Question: I'm using Bootstrap css
view :
'''
<div class="container">
@using (Html.BeginForm(new { @class="form-horizontal"}))
{
@Html.ValidationSummary(true)
<div class="form-group">
@Html.LabelFor(model => model.Rank_name, new { @class = "control-label col-sm-2" })
<div class="col-sm-10">
@Html.TextBoxFor(model => model.Rank_name, new { @class = "form-control" })
@Html.ValidationMessageFor(model => model.Rank_name)
</div>
</div>
<div class="form-group">
@Html.LabelFor(model => model.rank_code, new { @class = "control-label col-sm-2" })
<div class="col-sm-10">
@Html.TextBoxFor(model => model.rank_code, new { @class = "form-control" })
@Html.ValidationMessageFor(model => model.rank_code)
</div>
</div>
<div class="form-group">
@Html.LabelFor(model => model.Target_amount, new { @class = "control-label col-sm-2" })
<div class="col-sm-10">
@Html.TextBoxFor(model => model.Target_amount, new { @class = "form-control" })
@Html.ValidationMessageFor(model => model.Target_amount)
</div>
</div>
<div class="form-group">
<div class="col-sm-offset-2 col-sm-10">
<input type="submit" value="Create" class="btn btn-default" />
</div>
</div>
}
</div>
'''
but I'm not getting the output exactly what i want,

I have used this format
<URL>
but there is no space between those boxes and the box size is too long .I mean its not good format .what should i do?
Edited:
and my Layout :
'''
<head>
@Styles.Render("~/Content/css")
@Scripts.Render("~/bundles/modernizr")
<script src="~/Scripts/bootstrap.min.js"></script>
<link href="~/Content/bootstrap.min.css" rel="stylesheet" />
</head>
'''
Edited 2:
I have put bootstap.css before the cite.css then i got space between those boxes and box sizes are within that div tag
but the entire page font size is very very small .I can't read those text.
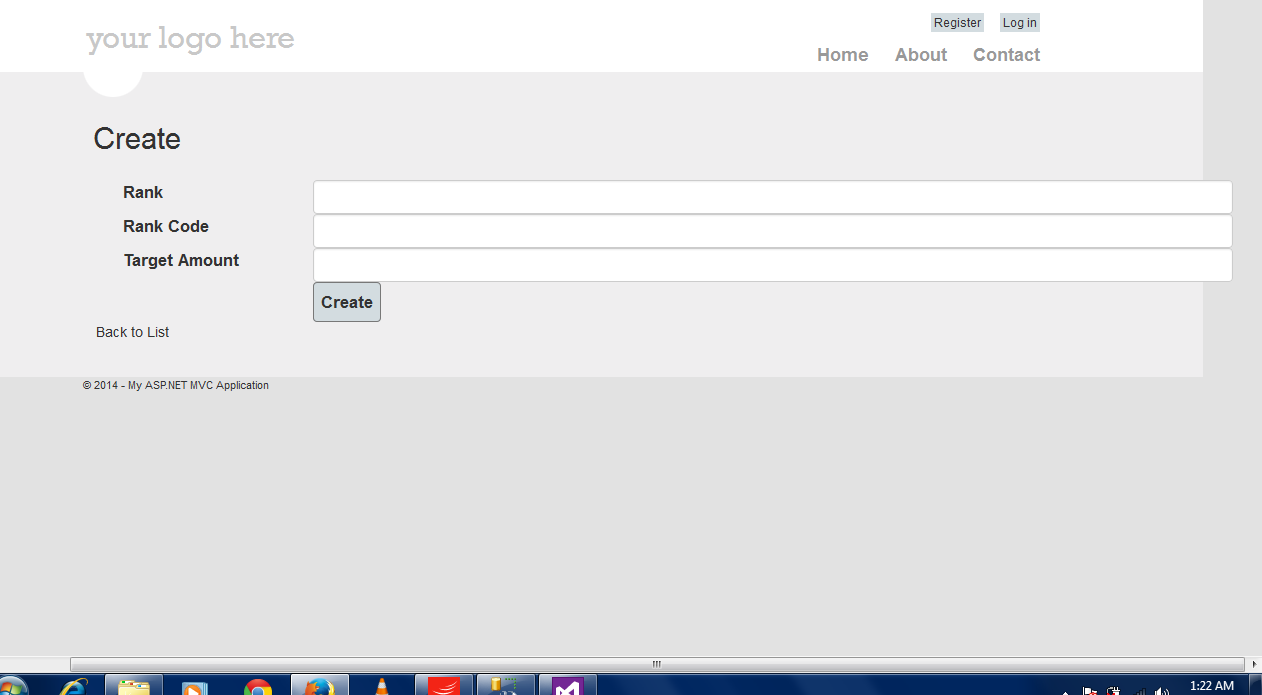
Answer: If your using bootstrap, you should use it like this:
'''
<div class="panel-body">
<div class="form-horizontal">
<div class="form-group">
@Html.LabelFor(model => model.Rank_name, new { @class = "control-label col-sm-2" })
<div class="col-sm-7">
@Html.TextBoxFor(model => model.Rank_name, new { @class = "form-control" })
@Html.ValidationMessageFor(model => model.Rank_name)
</div>
</div>
<div class="form-group">
@Html.LabelFor(model => model.rank_code, new { @class = "control-label col-sm-2" })
<div class="col-sm-7">
@Html.TextBoxFor(model => model.rank_code, new { @class = "form-control" })
@Html.ValidationMessageFor(model => model.rank_code)
</div>
</div>
</div>
'''